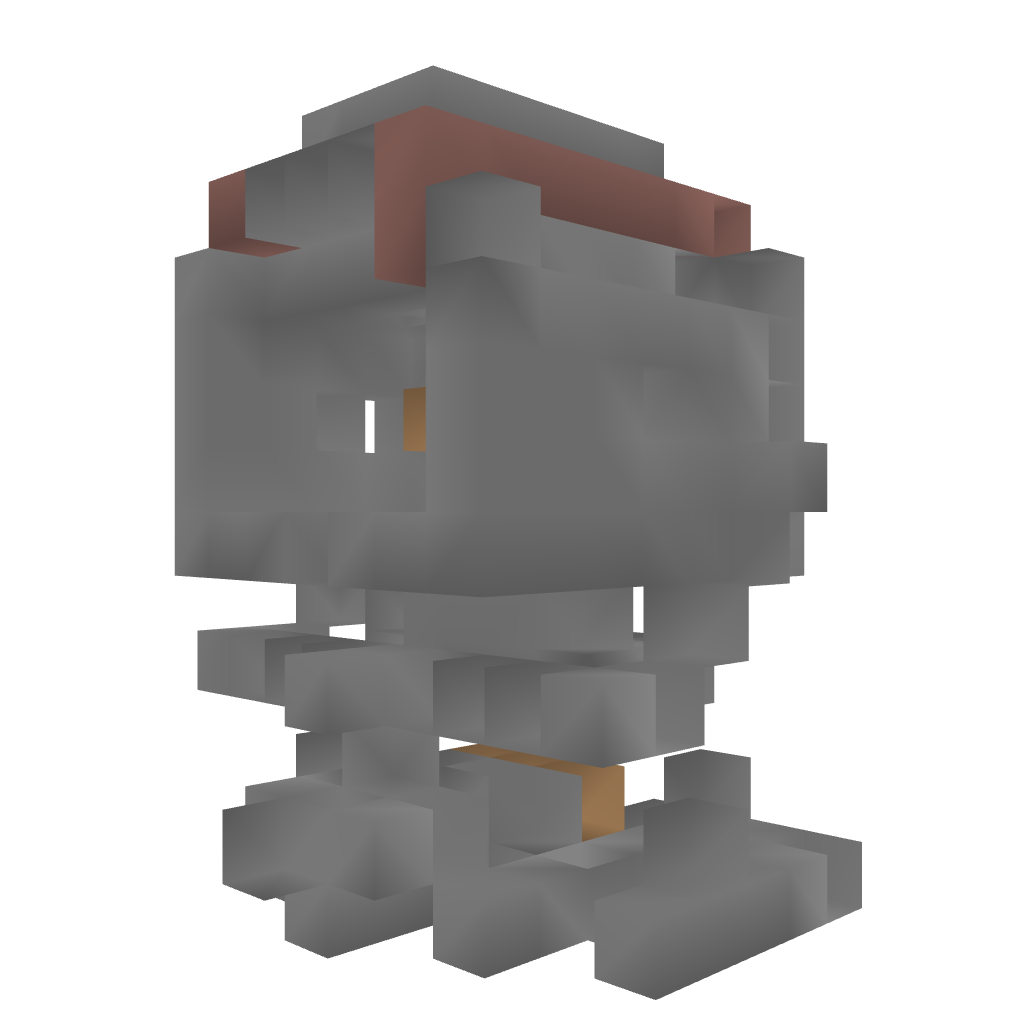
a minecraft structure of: commandblock based redstone door (5 by 3 pistons) bad low quality